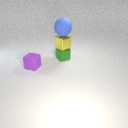
large blue rubber sphere above small green metal cube